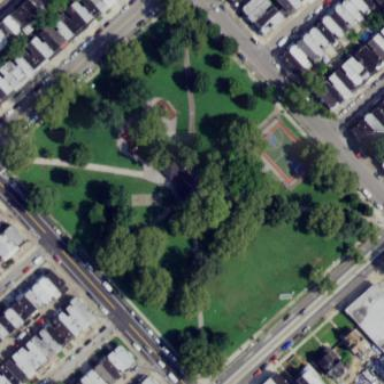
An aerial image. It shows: Park.